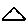
Label: triangle